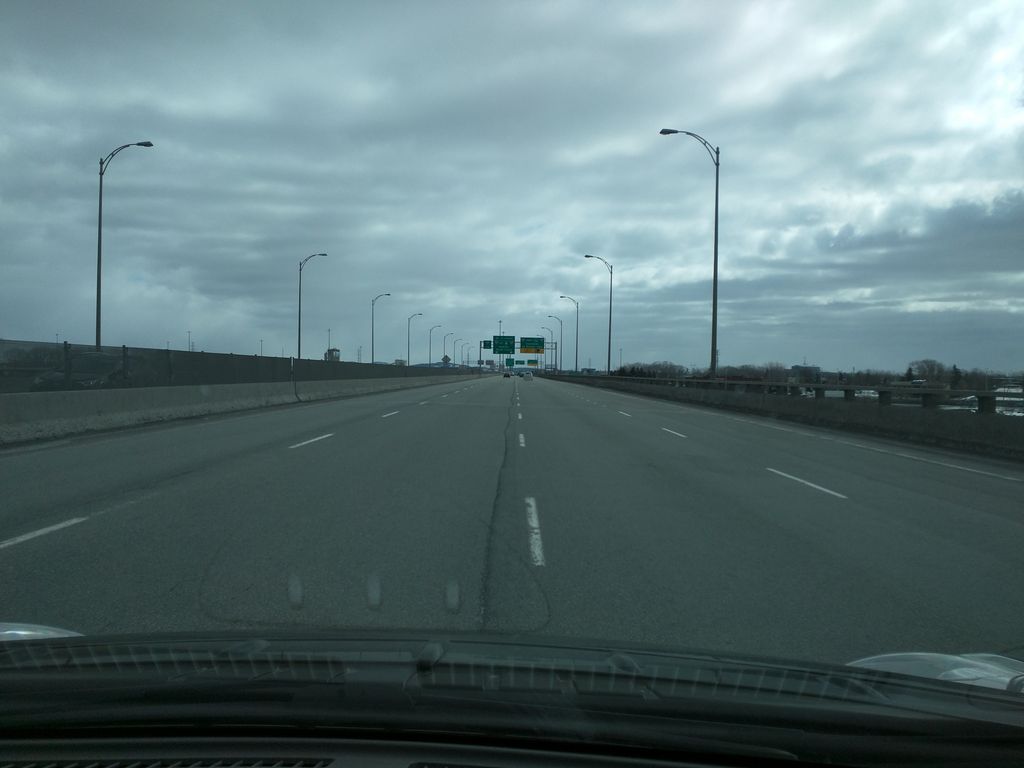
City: montreal